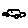
Label: car